Current action and preconditions to check: path_clear

Your task: For each precondition in the list above, predict whether it will hold at this action.

Consider the current scene as observed from the mobile robot's camera, and analyze the predicted future states of all dynamic agents (e.g., people, animals, vehicles, or any moving entities) within the NEXT SECOND.

IMPORTANT: Only answer "very likely" if you are absolutely certain—based on strong, clear evidence—that a dynamic agent will violate the precondition in the predicted future state. Do NOT answer "very likely" for unlikely, ambiguous, or low-probability risks.

Ask yourself for each precondition: Is there a high probability, with clear and convincing evidence, that the predicted future states of any dynamic agent will interfere with the predicted future state of the currently executing action within the NEXT SECOND, causing that precondition to fail?

Assess the risk level based on these predictions. Use "likely" or "very likely" if motions create a clear risk of interference.

Use "neutral" or "improbable" if agents are nearby but their predicted paths are clearly diverging or non-conflicting.

Failure Risk Categories: "very improbable", "improbable", "neutral", "likely", "very likely"

Answer Format: Output ONLY the probability_of_failure value from these categories: "very improbable", "improbable", "neutral", "likely", "very likely"

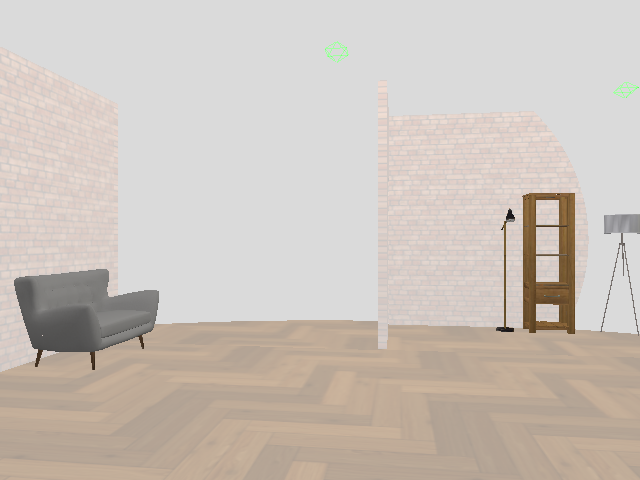

Answer: very improbable